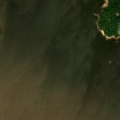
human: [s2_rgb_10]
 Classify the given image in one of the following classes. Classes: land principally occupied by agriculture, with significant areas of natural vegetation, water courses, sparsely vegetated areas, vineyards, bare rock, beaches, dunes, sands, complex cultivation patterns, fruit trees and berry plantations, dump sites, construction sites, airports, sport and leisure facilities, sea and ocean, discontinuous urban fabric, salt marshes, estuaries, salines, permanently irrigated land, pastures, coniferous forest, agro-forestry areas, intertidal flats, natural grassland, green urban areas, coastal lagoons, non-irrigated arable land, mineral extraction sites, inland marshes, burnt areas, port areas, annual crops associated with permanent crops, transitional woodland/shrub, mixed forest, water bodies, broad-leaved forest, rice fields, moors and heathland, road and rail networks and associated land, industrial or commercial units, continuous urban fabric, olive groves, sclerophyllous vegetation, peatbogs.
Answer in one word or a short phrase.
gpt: industrial or commercial units, sea and ocean